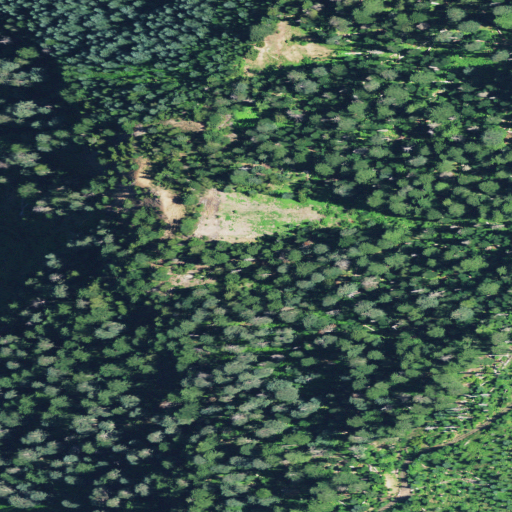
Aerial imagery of mountain in Oregon named Scar Mountain containing evergreen forest and shrub